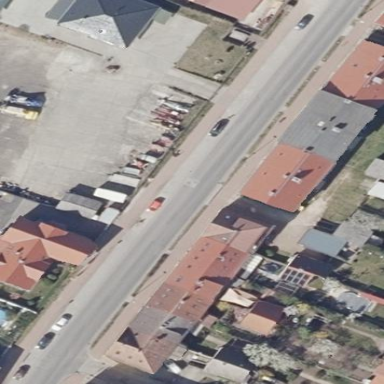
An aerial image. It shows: Parking area with surface.